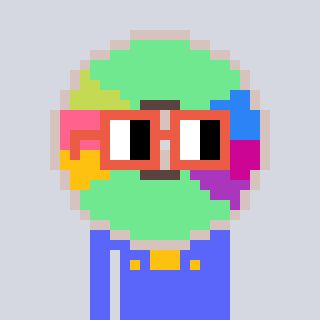
a pixel art character with square orange glasses, a cd-shaped head and a purple-colored body on a cool background